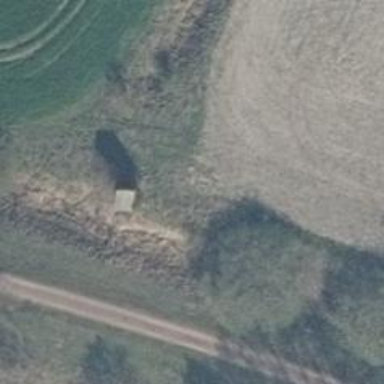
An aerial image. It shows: Hunting stand.